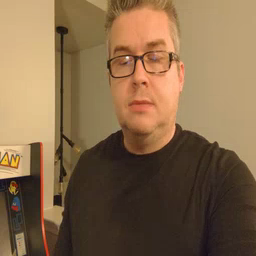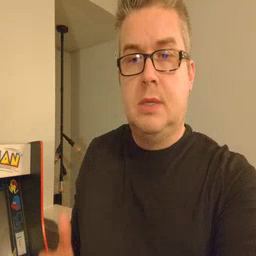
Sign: beside